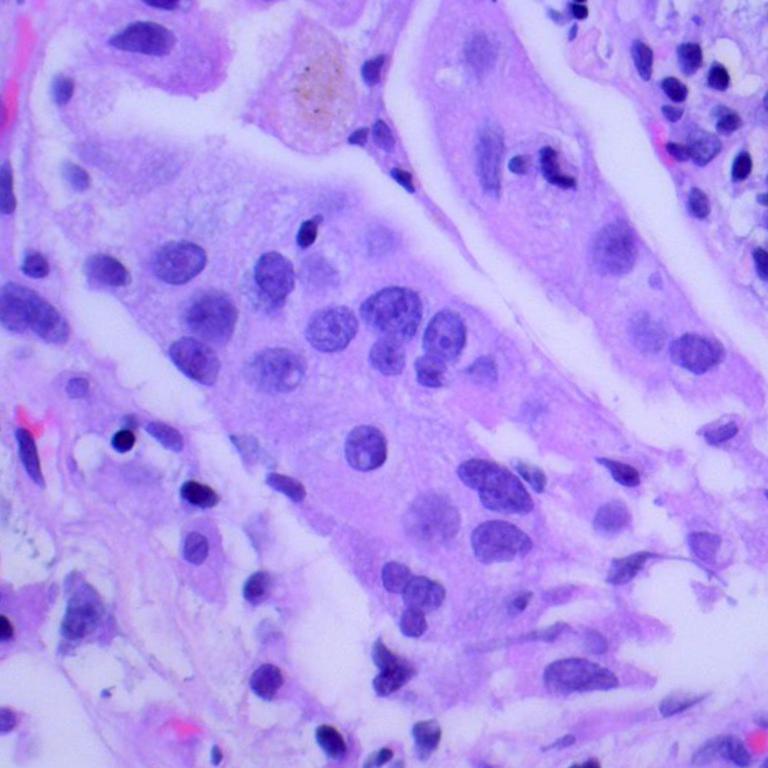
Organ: lung
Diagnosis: adenocarcinomas